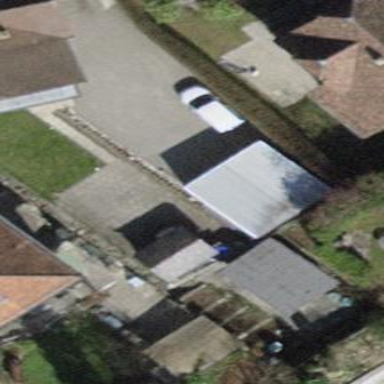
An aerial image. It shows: Carport structure.